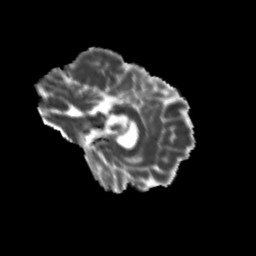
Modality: MD
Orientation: sagittal
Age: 21
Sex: male
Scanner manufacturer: siemens
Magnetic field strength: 3 T
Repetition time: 3.5 s
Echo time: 0.104 s